Question: The problem I'm having is that when I do changes to my css file. Only the index.php gets affected.
Code from the '<head>' in
'''
<head>
<meta charset="utf-8">
<meta http-equiv="X-UA-Compatible" content="IE=edge">
<meta name="description" content="User." />
<meta name="keywords" content="User" />
<meta name="author" content="User" />
<meta name="copyright" content="2014, User" />
<meta name="expires" content="never" />
<title>Sitemap | your website</title>
<link rel="shortcut icon" type="image/ico" href="">
<link rel="stylesheet" href="./css/styles.css">
<link href='http://fonts.googleapis.com/css?family=Open+Sans' rel='stylesheet' type='text/css'>
<script src="http://html5shiv.googlecode.com/svn/trunk/html5.js"></script>
'''
I know it has something to do with locations being able to allow the other pages see.
Please view the screenshot provided.

All of the pages share the same head information, but the css is only applying to the index and not any of the other pages. In in photo I have a folder called sitemap, contact and etc. All of which include the page.header.php files.
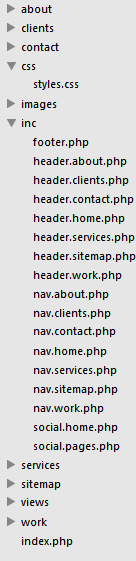
Answer: Unclear why you have it set like this:
'''
<link rel="stylesheet" href="./css/styles.css"/>
'''
I would recommend removing the '.' and using this instead:
'''
<link rel="stylesheet" href="/css/styles.css"/>
'''